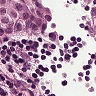
Metastatic tissue present: yes